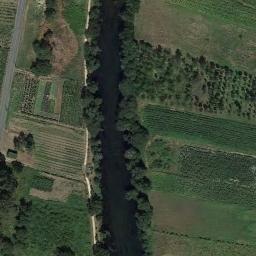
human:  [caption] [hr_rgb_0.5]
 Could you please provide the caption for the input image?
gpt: There are many trees around the river .

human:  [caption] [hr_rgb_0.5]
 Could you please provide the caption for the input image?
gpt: An approximately straight turquoise river with green lush forests and fields on both sides of the bank .

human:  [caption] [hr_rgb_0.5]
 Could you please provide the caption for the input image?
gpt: The deep blue river goes through the farmland and the river is flanked by lots of trees .

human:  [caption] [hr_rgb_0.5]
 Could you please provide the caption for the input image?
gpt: The river goes through green farmland and trees .

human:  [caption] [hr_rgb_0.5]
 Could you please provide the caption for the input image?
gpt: There are some green trees and farmlands near the river .